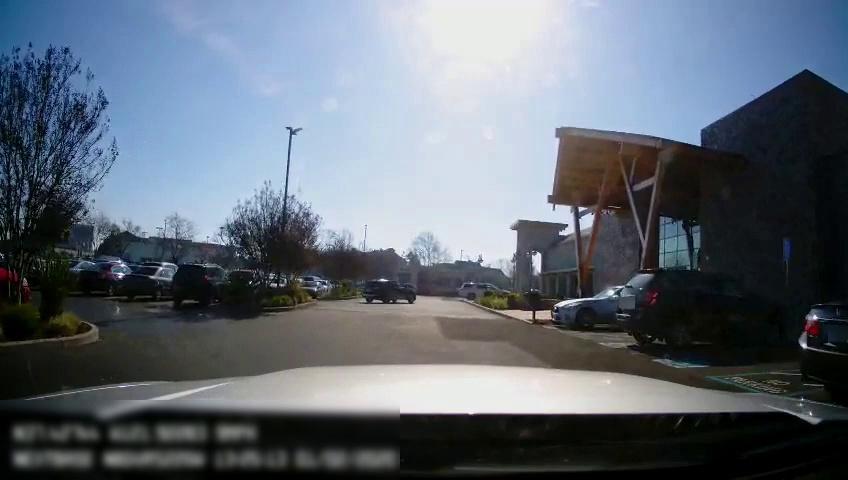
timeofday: Day
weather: Sunny
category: Drivable Space
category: Vehicles | Car
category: Vehicles | Car
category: Vehicles | Car
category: Vehicles | SUV
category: Vehicles | Car
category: Vehicles | SUV
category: Vehicles | SUV
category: Vehicles | SUV
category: Vehicles | SUV
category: Vehicles | Car
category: Vehicles | SUV
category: Vehicles | Car
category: Vehicles | SUV
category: Vehicles | Car
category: Vehicles | Car